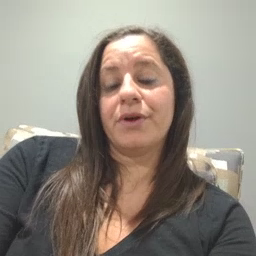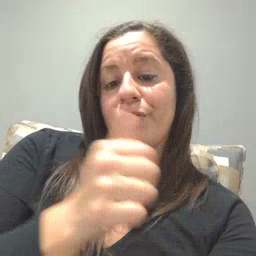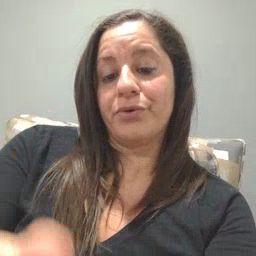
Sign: another